Interaction volume radius: 10 \u00c5
Interaction volume height: 15 \u00c5
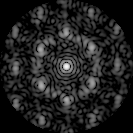
Disorder parameter: 0.5629